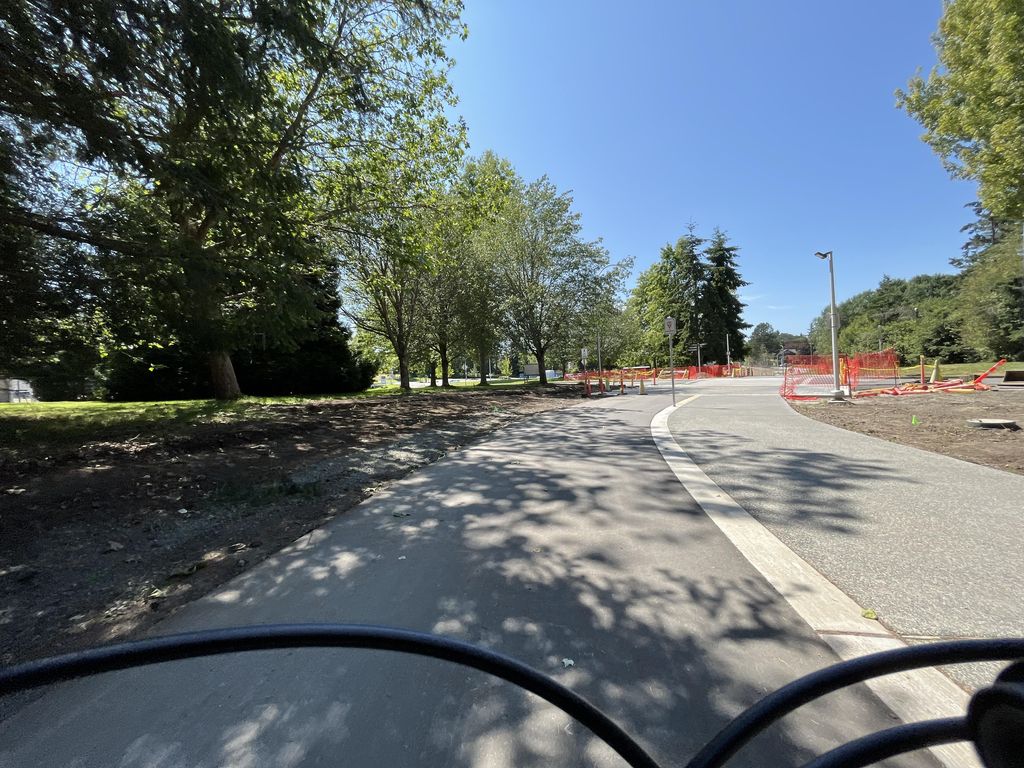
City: victoria